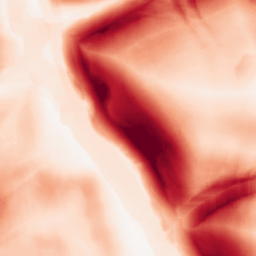
Category: morphological
Decomposition family: morphological_square
Decomposition parameters: operation: gradient
size: 20
Upsampling method: regularized
Upsampling parameters: scale: 2
lambda_reg: 0.01
Upsampling scale: 2